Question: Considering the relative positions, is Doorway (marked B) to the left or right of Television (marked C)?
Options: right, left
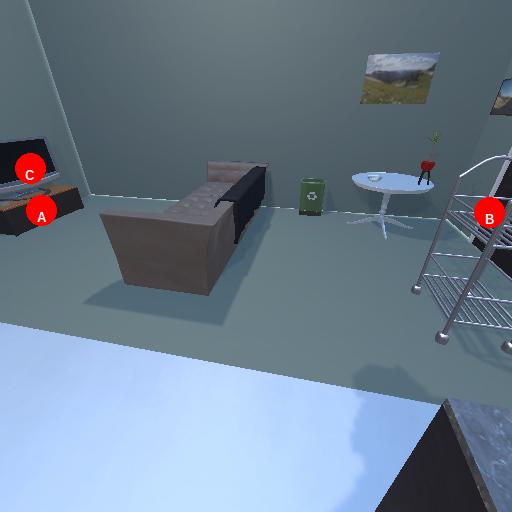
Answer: right